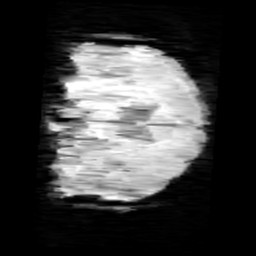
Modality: minIP
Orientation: coronal
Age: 12
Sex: male
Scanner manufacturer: siemens
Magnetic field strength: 3 T
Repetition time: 0.027 s
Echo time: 0.02 s